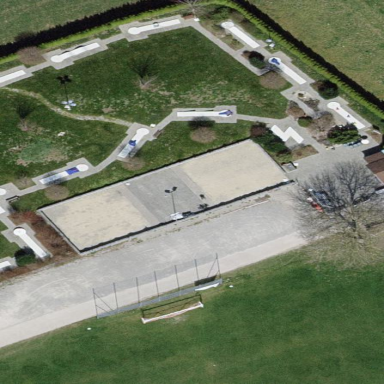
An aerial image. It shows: Miniature golf leisure land.